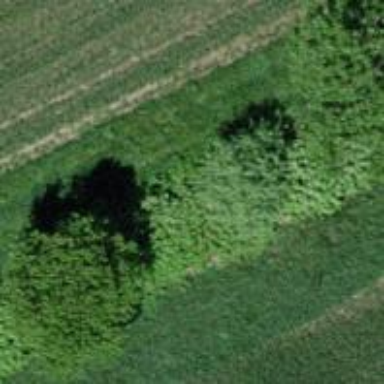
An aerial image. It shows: Broadleaved tree with lush leaves.